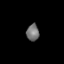
Tissue: lung
Cell type: T cells
Senescence score: 0.1943
Nuclear area (px): 207
Mean DAPI intensity: 113.792